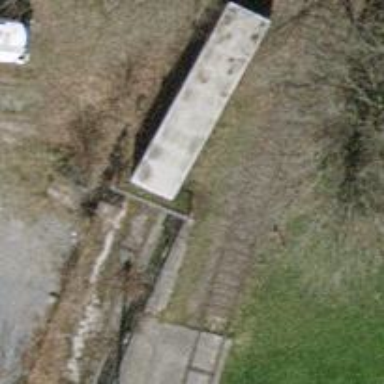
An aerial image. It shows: Disused railway spur with one track.